Interaction volume radius: 5 \u00c5
Interaction volume height: 45 \u00c5
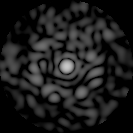
Disorder parameter: 0.8324